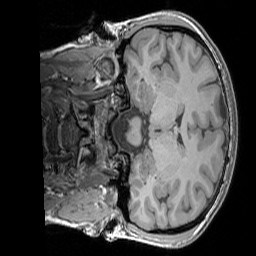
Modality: T1w
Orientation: coronal
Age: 24
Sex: female
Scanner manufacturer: siemens
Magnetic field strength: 3 T
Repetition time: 1.83 s
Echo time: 0.00303 s